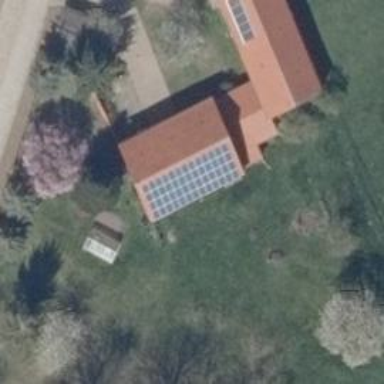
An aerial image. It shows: Small solar photovoltaic panel used as generator to produce electricity.